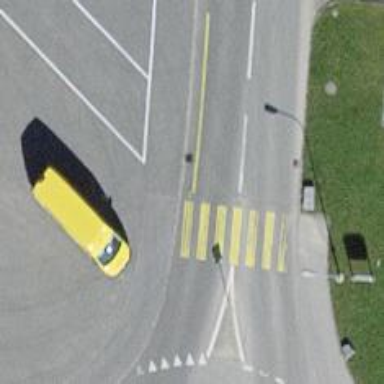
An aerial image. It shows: Zebra crossing on the road.